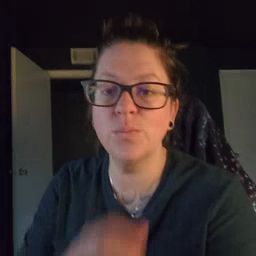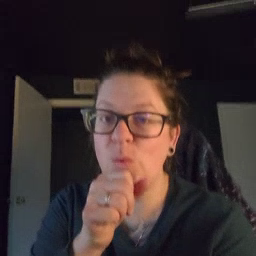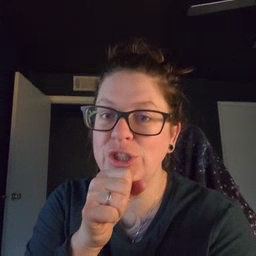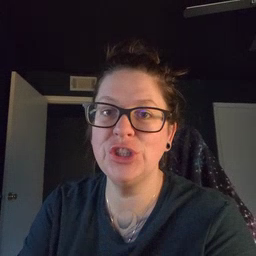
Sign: orange